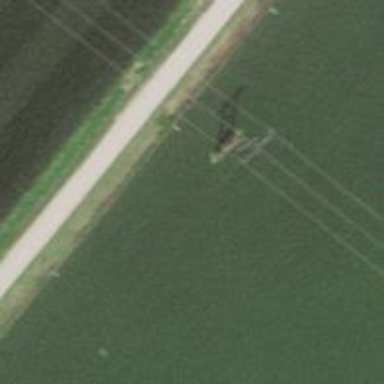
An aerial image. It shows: H-frame power tower with distinctive design.